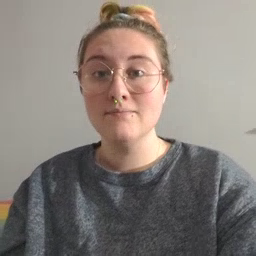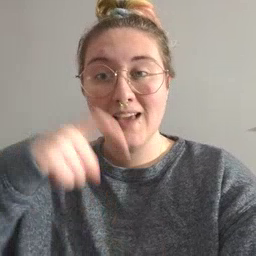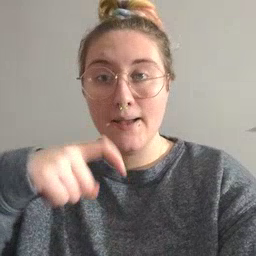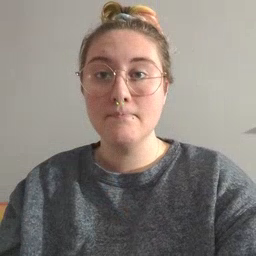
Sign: time